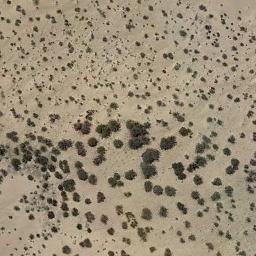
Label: chaparral